Question: I have 2 view connect same class but view's storyboard names different can i get storyboard name ?
Like that same view connect same class 'ViewControllerMain' 1st view storyboard name : firstScreen 2nd view storyboard name :secontScreen
How can i understand in viewDidLoad screen in which I am. This is possible ?
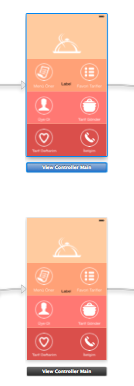
Answer: In the identity inspector of IB there's a 'Restoration ID' field you can fill with a string of your choice. Once set, you can retrieve it using:
'''
self.restorationIdentifier
'''
Just choose 2 different strings for the 2 VC and you're done, you can check the actual value at runtime.
: This method also works if the 2 view controllers are in the same storyboard.